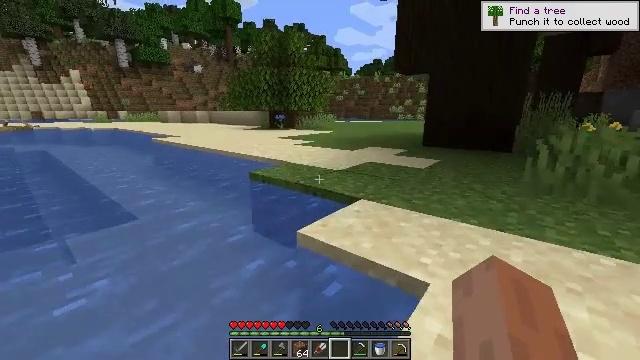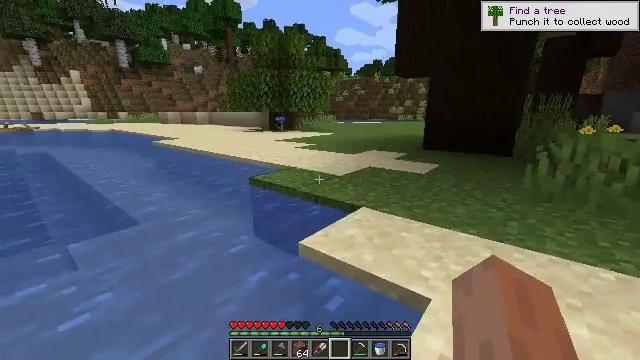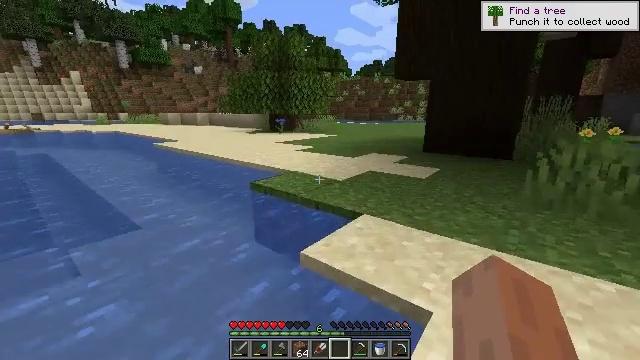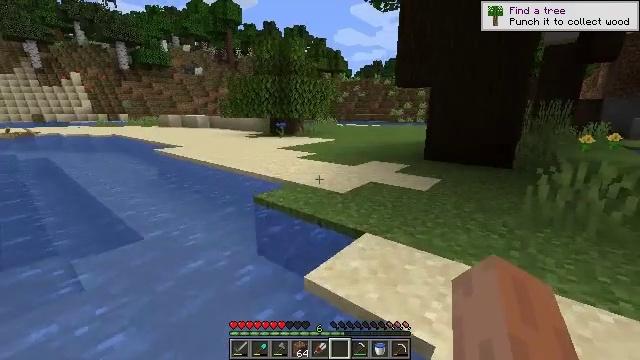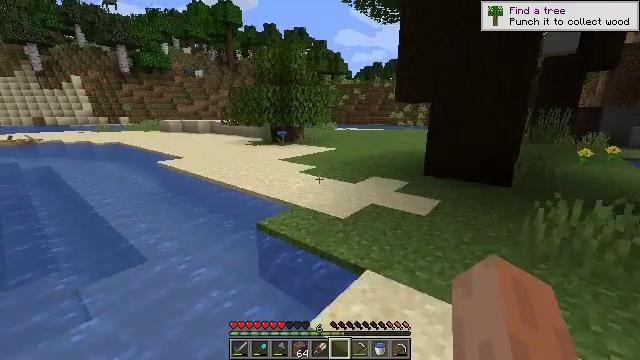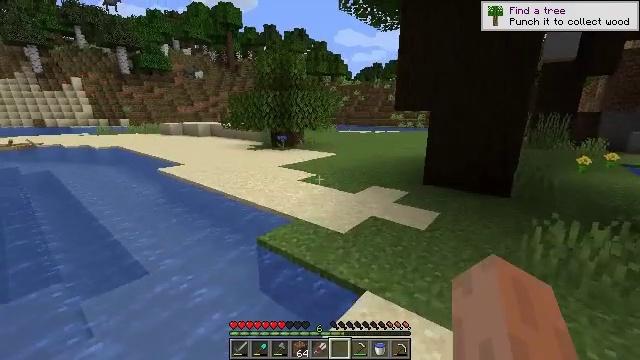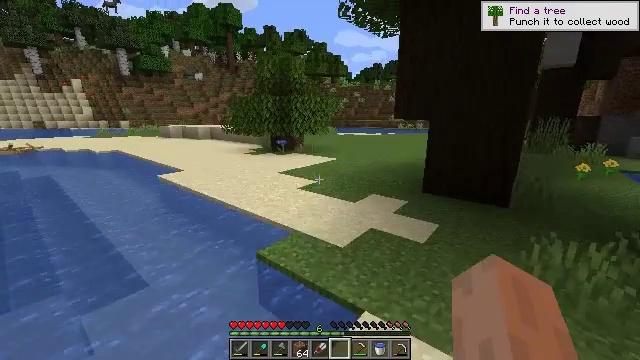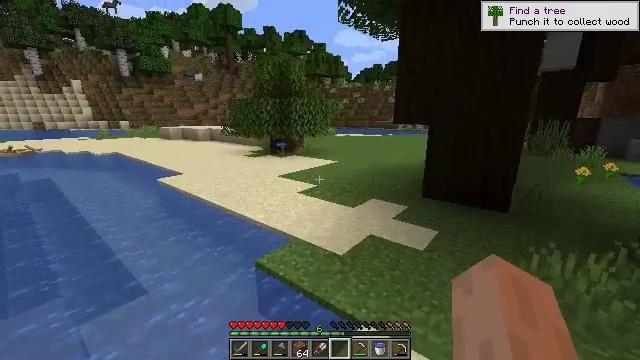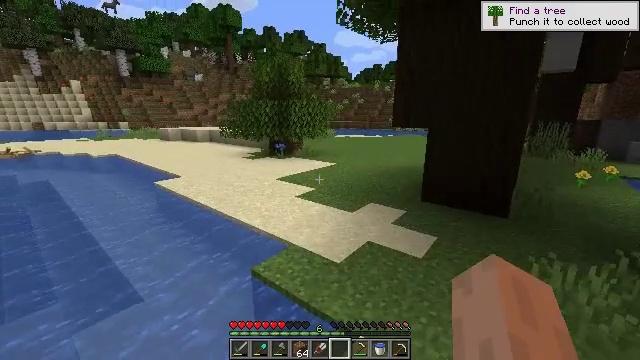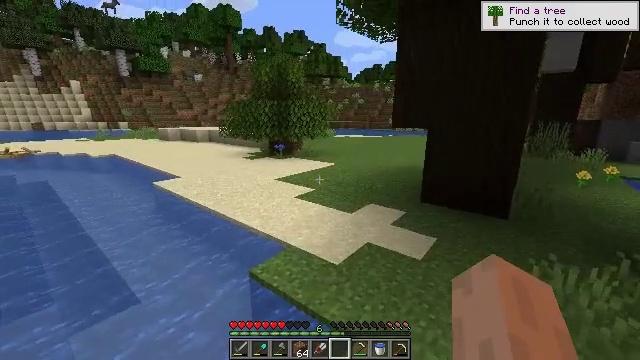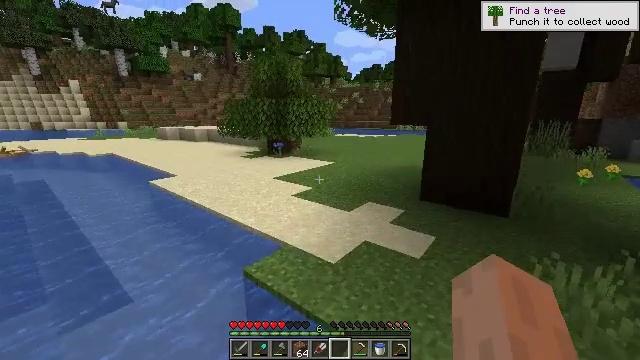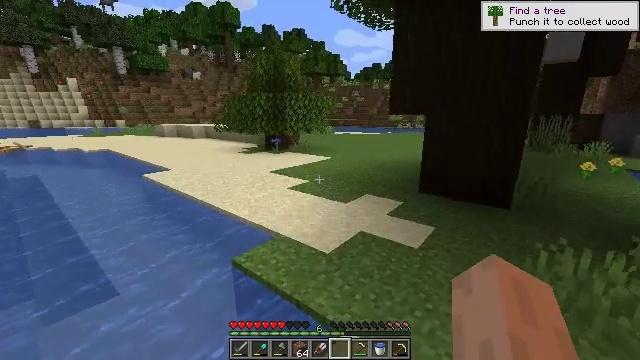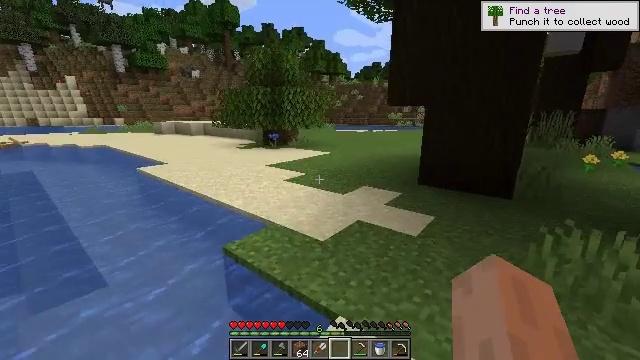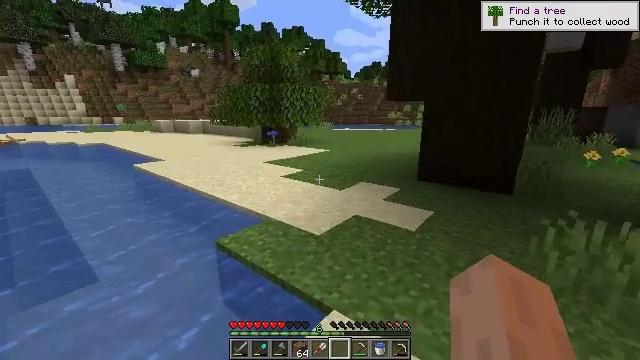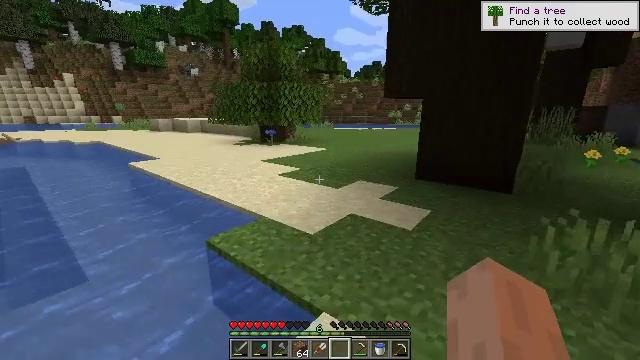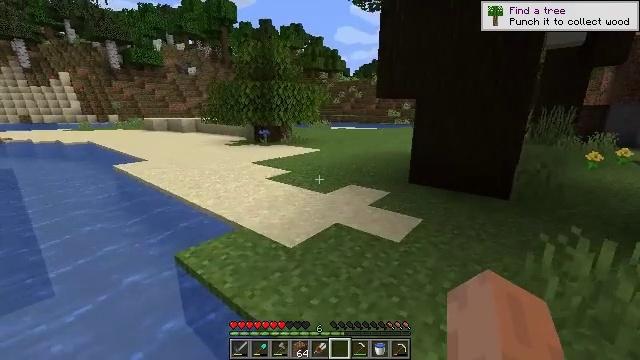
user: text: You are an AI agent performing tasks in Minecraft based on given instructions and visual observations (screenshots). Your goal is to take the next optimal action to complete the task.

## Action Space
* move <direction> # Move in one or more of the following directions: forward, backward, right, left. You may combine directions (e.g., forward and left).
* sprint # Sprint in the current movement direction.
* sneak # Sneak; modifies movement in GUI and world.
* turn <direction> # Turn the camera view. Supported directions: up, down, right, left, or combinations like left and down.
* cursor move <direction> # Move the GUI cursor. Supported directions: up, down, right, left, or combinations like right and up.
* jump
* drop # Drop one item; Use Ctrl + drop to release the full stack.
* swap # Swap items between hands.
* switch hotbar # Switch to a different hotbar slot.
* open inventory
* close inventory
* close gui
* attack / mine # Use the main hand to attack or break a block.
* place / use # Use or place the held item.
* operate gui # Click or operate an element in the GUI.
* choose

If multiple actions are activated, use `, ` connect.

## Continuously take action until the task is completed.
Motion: motion action
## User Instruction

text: Gather dark oak log for crafting.
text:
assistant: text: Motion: move forward, jump
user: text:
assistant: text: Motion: move forward, jump
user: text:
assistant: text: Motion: move forward, jump
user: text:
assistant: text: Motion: move forward and move right, jump
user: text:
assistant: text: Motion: move forward and move right, jump
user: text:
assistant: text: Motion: move forward and move right
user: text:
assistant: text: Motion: move forward and move right
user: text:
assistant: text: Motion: move forward and move right
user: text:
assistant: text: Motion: move forward and move right
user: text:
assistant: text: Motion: move forward and move right
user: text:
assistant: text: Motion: move forward and move right
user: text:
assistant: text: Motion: move forward and move right
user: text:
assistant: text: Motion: move forward and move right
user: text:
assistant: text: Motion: move forward and move right
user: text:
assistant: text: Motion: move forward and move right
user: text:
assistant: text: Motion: move forward and move right
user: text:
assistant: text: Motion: move forward and move right
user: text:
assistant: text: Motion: move forward and move right
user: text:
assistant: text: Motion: move forward and move right
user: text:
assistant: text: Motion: move forward and move right
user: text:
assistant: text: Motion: move forward
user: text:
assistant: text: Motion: move forward
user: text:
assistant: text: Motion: move forward
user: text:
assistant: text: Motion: move forward and move right
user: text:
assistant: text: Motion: move forward and move right
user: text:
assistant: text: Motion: move forward and move right
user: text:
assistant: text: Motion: move forward and move right
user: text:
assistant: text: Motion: move forward and move right
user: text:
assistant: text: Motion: move forward and move right
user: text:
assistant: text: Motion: move forward and move right, turn right